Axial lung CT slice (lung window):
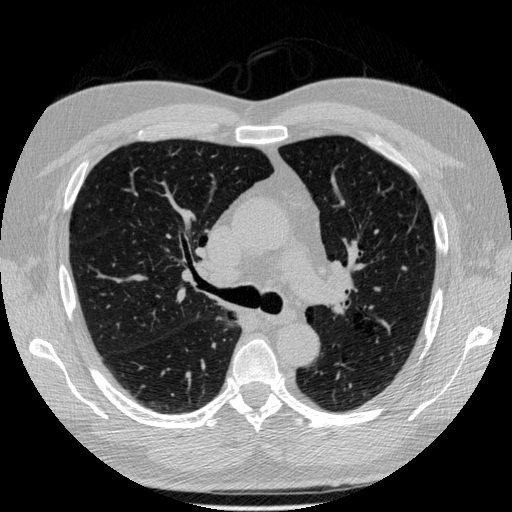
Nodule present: no